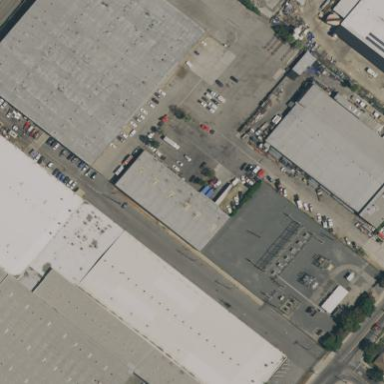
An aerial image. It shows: Warehouse building.